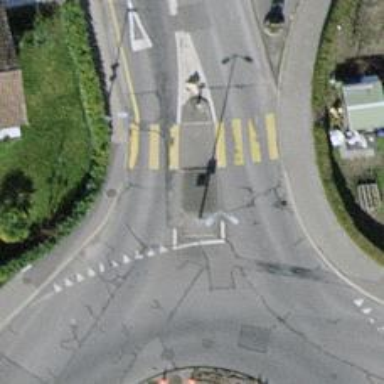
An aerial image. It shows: Uncontrolled crossing with pedestrian island.